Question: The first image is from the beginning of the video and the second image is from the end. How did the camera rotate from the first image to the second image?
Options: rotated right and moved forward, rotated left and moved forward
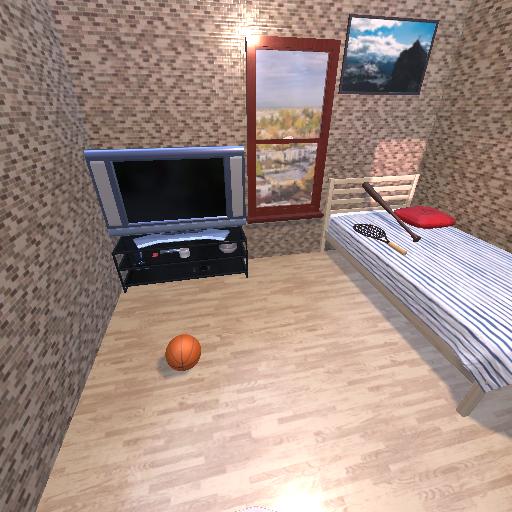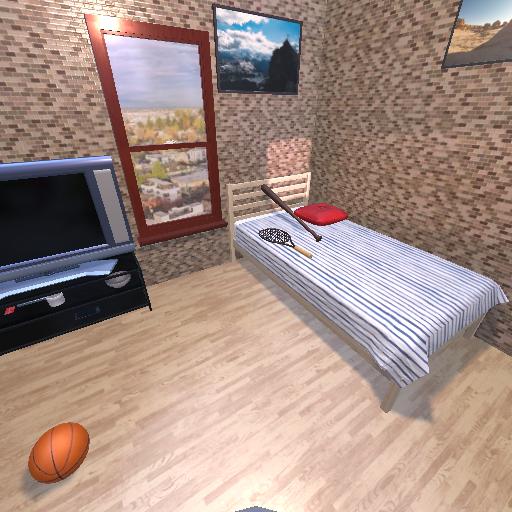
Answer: rotated right and moved forward